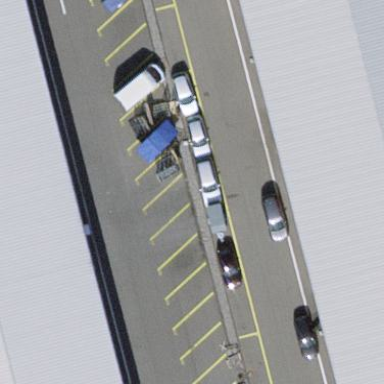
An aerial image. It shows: Diagonal street side parking with asphalt surface.